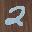
Label: 2